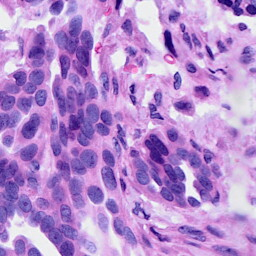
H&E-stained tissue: Ovarian